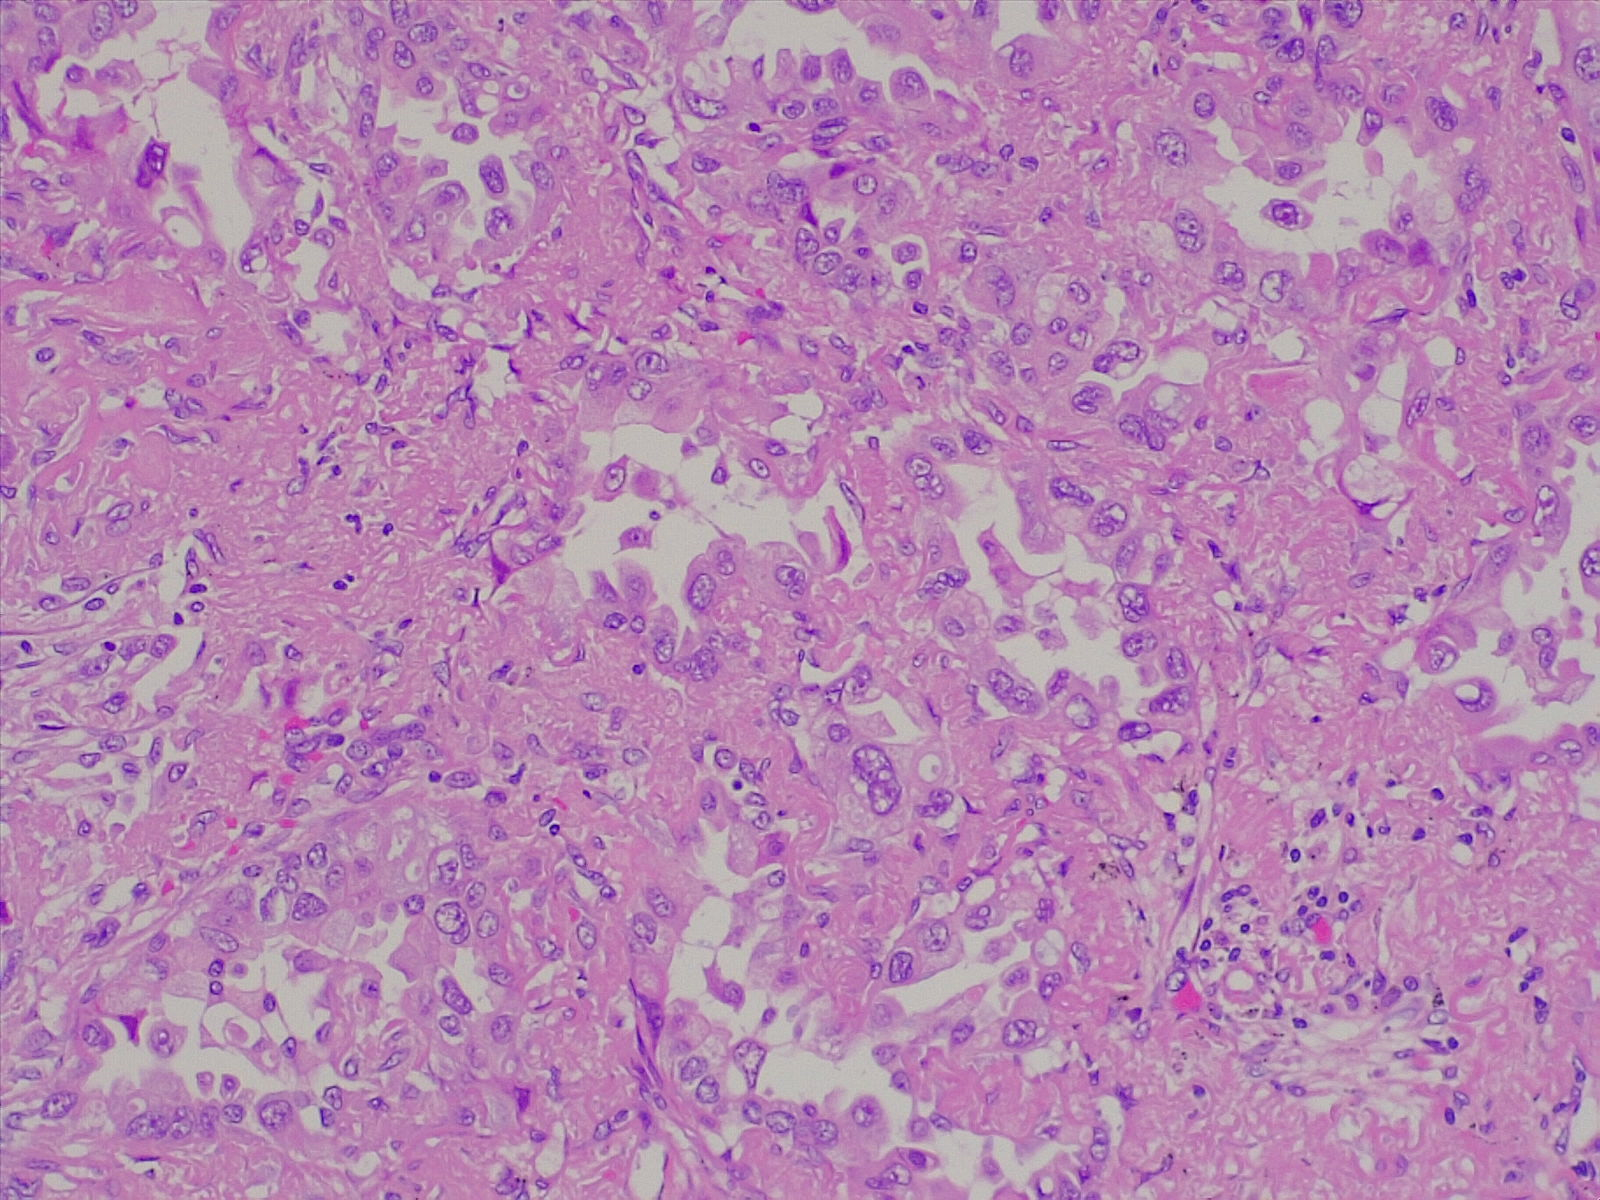
Label: lung adenocarcinoma, moderately differentiated